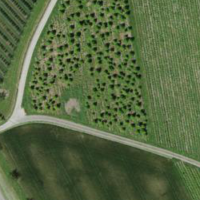
EUNIS habitat code: 52
Species observed at this site:
Phoenicurus ochruros